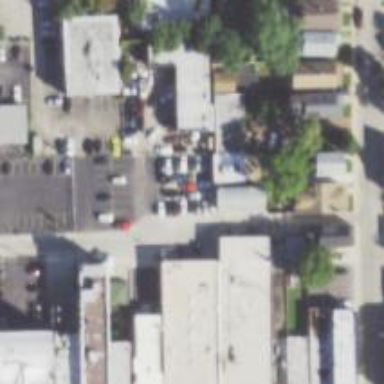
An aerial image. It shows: Alley classified as service road.